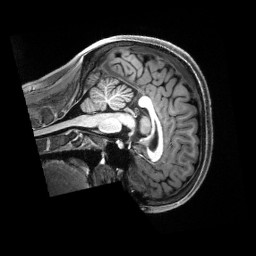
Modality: T1w
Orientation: sagittal
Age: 19
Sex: female
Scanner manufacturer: siemens
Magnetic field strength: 3 T
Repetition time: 2.5 s
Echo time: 0.00222 s